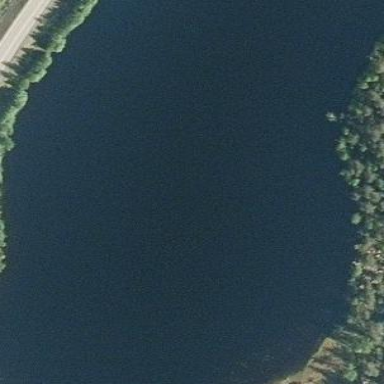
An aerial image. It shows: Pond surrounded by natural water.